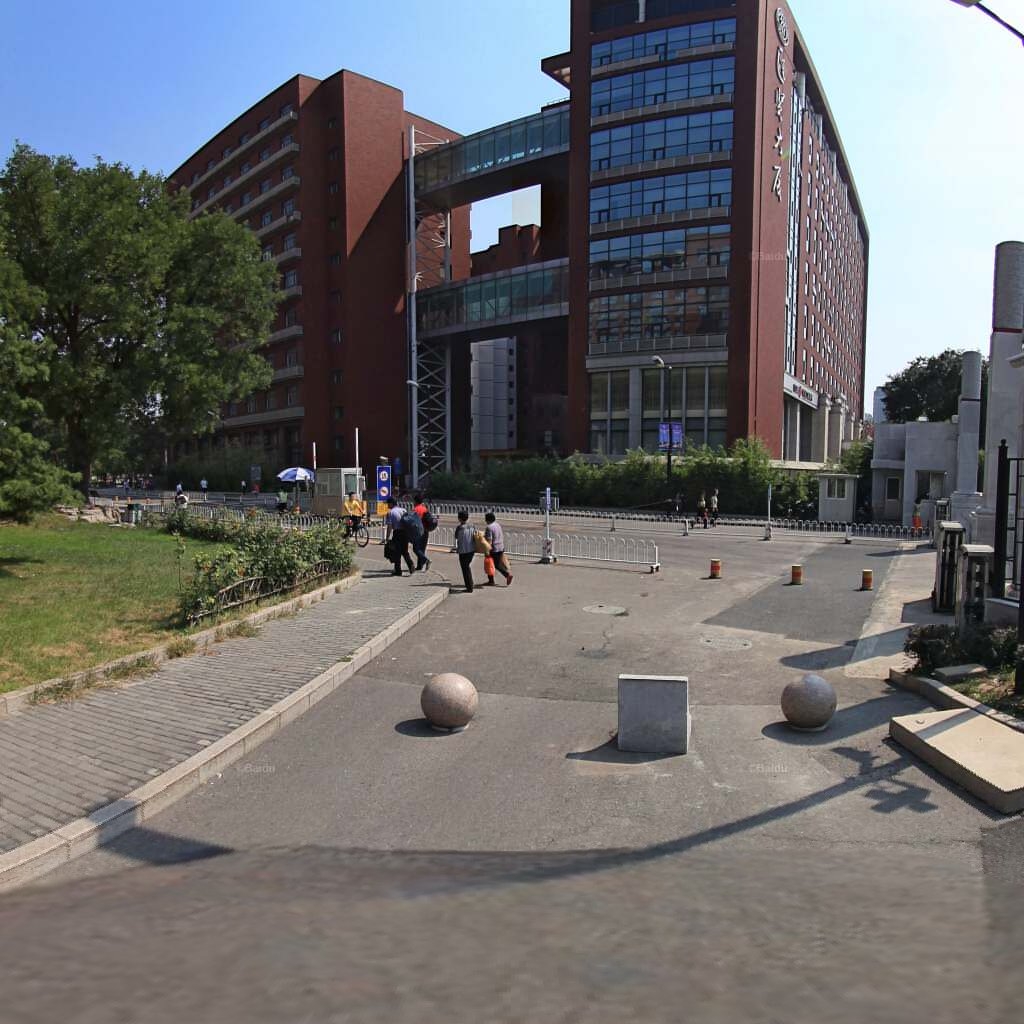
Region: Haidian
Road damage annotations: longitudinal crack, manhole cover, manhole cover, transverse crack, transverse crack